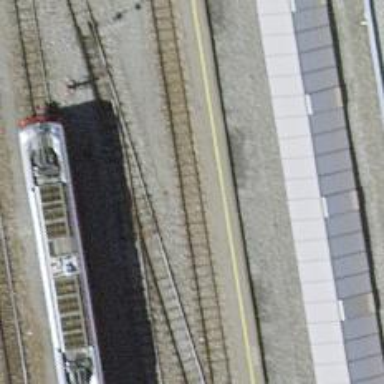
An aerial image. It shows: Narrow-gauge railway with one track passing through service yard. The railway is electrified with contact line.